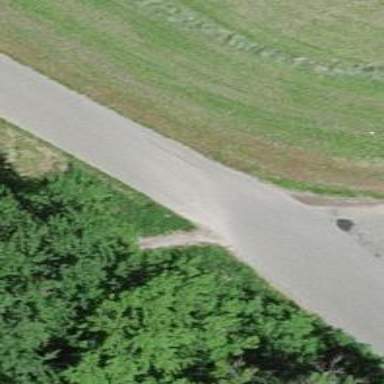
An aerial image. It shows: Unpaved track with grade 3 track type.